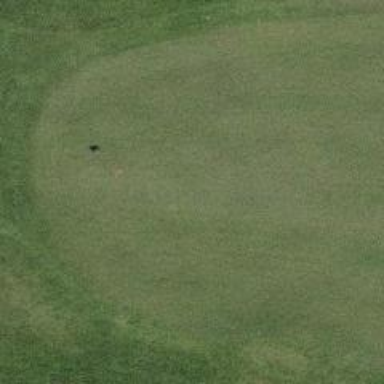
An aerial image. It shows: View of golf hole.